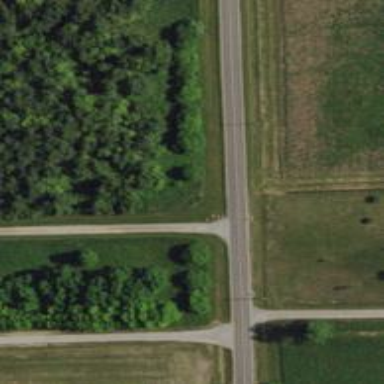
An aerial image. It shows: Tertiary road.